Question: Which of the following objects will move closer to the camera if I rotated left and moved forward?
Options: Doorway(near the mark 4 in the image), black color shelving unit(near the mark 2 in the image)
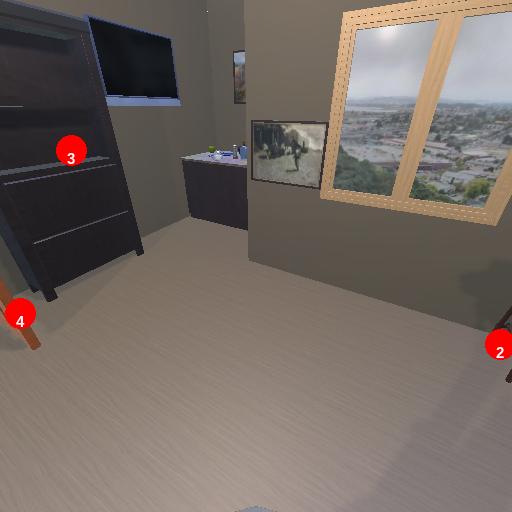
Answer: Doorway(near the mark 4 in the image)